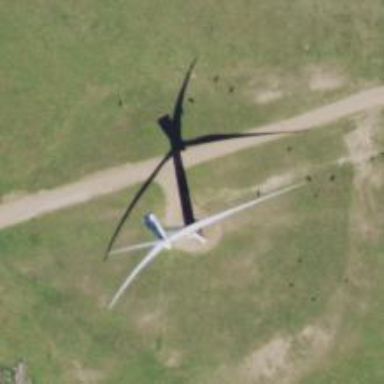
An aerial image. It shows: Wind generator powered by horizontal axis wind turbine.